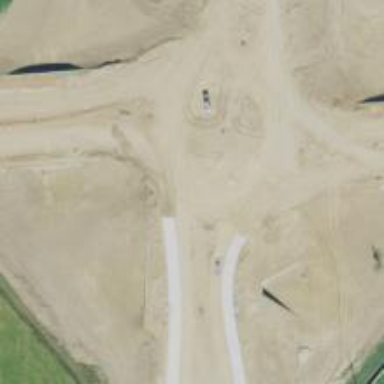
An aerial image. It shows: Secondary road leading to roundabout.